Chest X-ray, PA view. Patient: 28 years old, sex M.
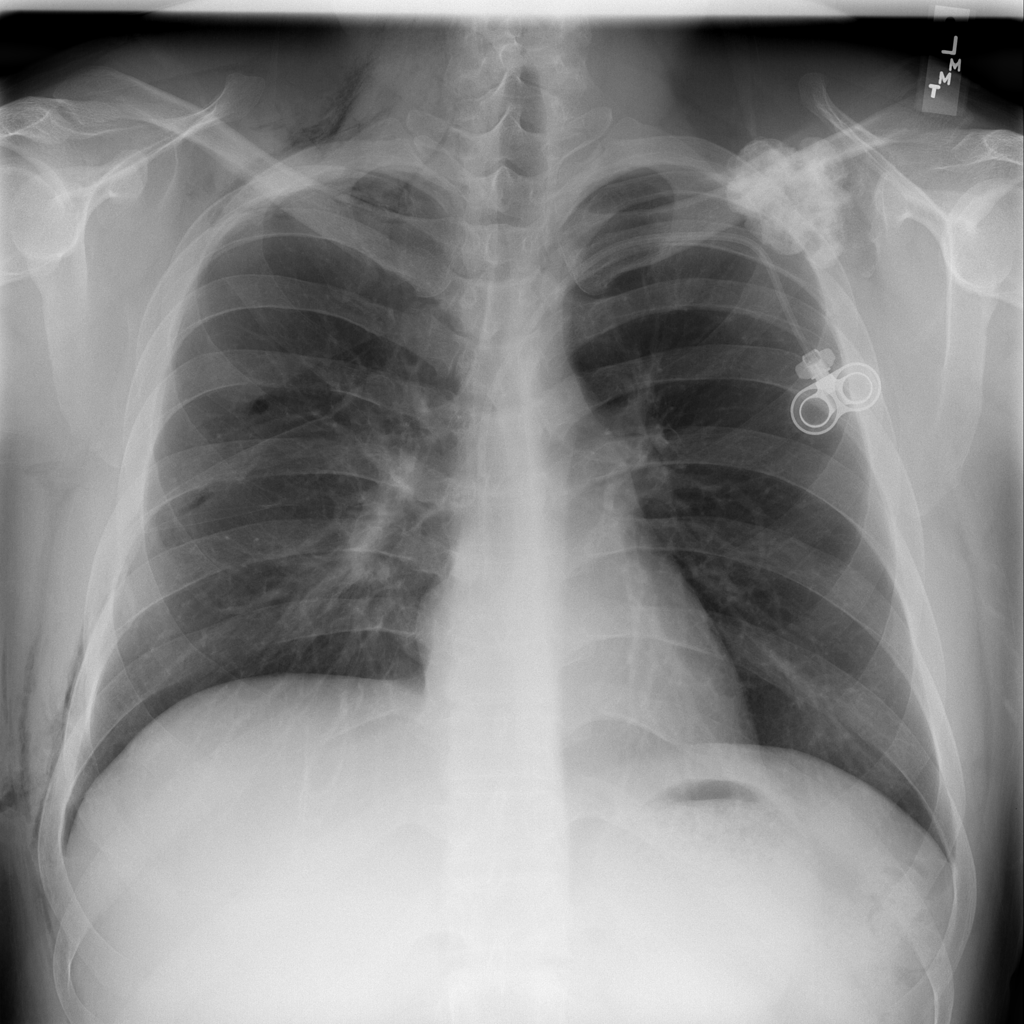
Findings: Emphysema, Mass